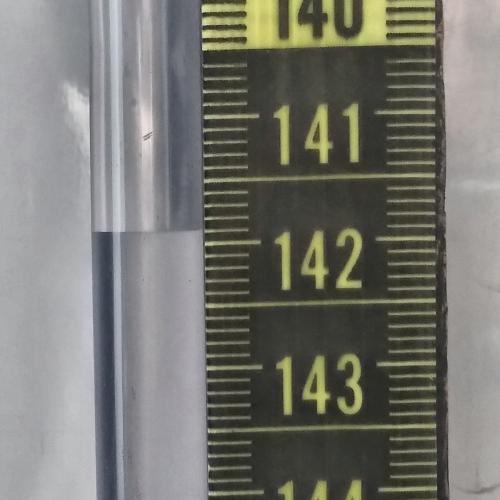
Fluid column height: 141.9 cm